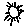
Label: sun